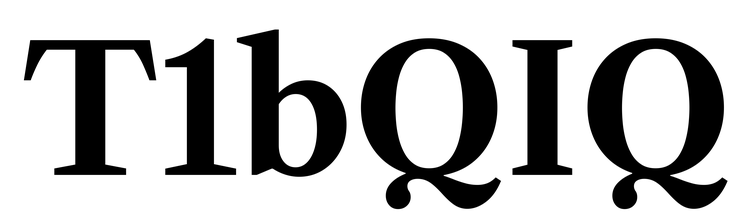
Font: LibreCaslonText_Bold